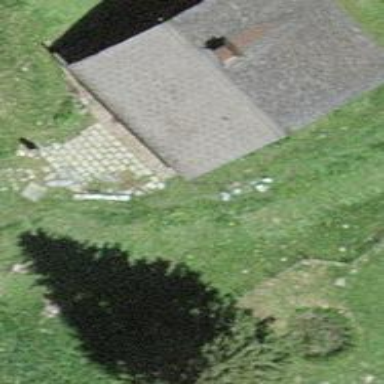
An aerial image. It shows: Simple house.